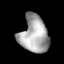
Tissue: lung
Cell type: Epithelial cells
Senescence score: 0.1323
Nuclear area (px): 1018
Mean DAPI intensity: 167.217